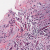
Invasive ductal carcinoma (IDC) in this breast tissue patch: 1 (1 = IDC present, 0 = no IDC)